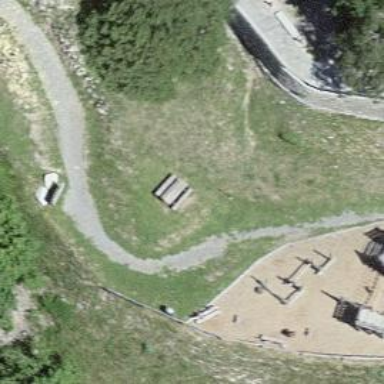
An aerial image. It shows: Picnic table located in leisure land area.